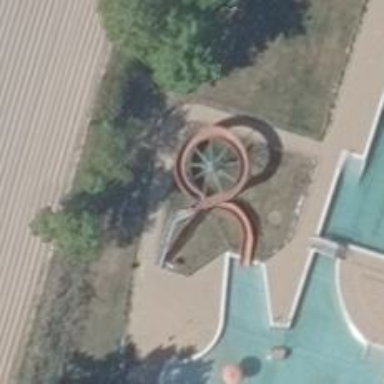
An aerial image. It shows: Water slide attraction.